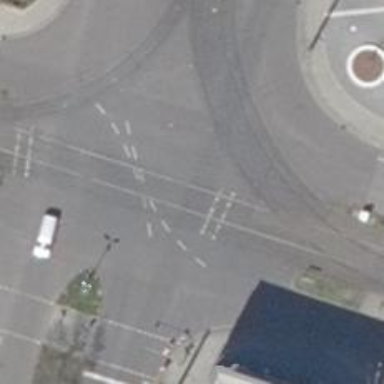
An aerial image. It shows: Tram level crossing on railway.